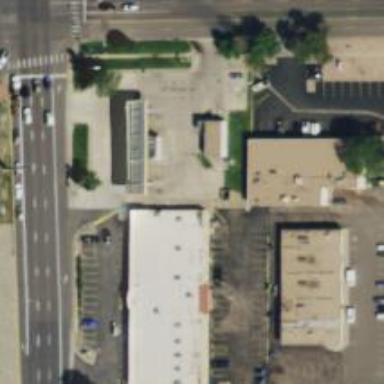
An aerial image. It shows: Convenience shop.